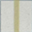
Piece: xx